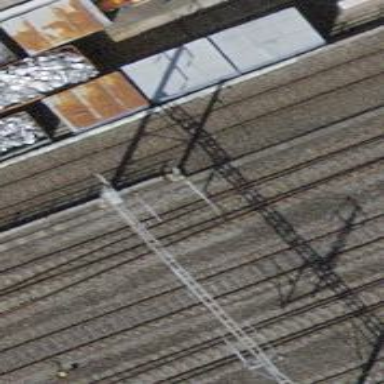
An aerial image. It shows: Single railway track with electrification through contact line.